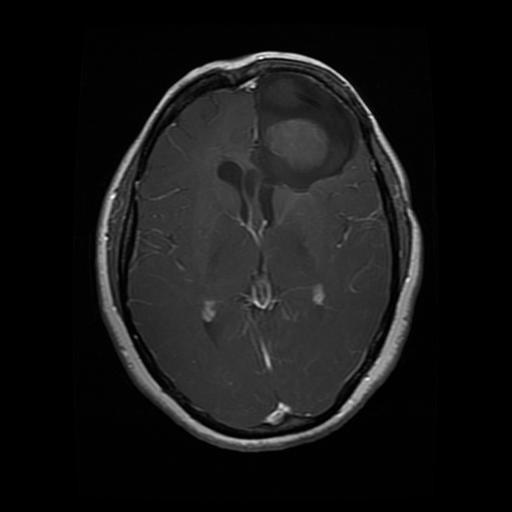
Label: glioma